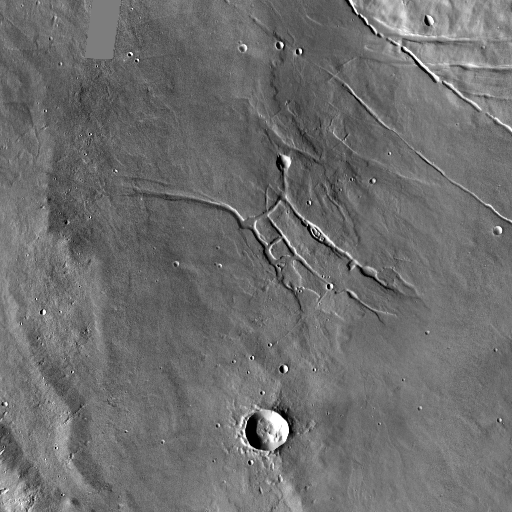
Crater classes present: Background, Other, Secondary